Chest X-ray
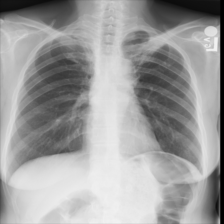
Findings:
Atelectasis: negative
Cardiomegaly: negative
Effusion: negative
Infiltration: negative
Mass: negative
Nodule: negative
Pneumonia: negative
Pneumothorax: negative
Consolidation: negative
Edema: negative
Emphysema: negative
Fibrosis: negative
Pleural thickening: negative
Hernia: negative